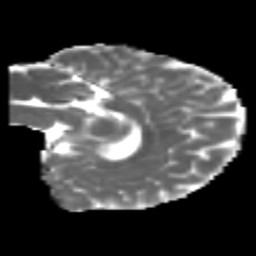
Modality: MD
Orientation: sagittal
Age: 6
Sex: male
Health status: healthy